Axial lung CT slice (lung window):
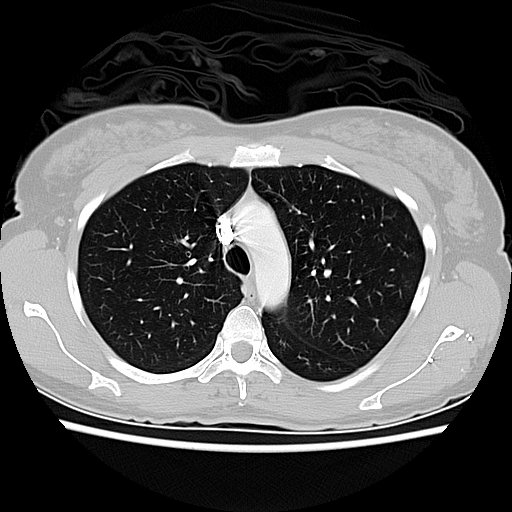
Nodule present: no